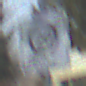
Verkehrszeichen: EndeZone20
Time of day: Midday
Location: Outdoor (Suburban)
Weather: PartlyCloudy
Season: NotSpecified
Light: Natural